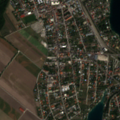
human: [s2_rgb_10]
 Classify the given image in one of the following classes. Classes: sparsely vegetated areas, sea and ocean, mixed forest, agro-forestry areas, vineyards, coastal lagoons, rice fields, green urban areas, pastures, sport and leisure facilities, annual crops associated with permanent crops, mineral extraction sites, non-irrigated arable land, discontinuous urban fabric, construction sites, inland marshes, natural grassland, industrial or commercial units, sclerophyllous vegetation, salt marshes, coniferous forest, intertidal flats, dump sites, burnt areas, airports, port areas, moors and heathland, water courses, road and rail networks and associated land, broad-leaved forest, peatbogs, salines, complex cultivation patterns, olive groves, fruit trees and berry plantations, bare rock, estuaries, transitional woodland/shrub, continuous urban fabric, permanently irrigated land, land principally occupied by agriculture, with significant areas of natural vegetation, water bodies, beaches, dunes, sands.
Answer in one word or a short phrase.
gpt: discontinuous urban fabric, non-irrigated arable land, broad-leaved forest, water bodies